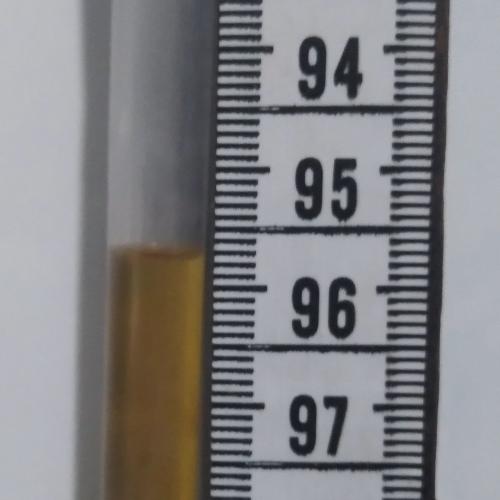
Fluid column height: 95.7 cm